Question: I have been following <URL> tutorial on Struts.
This is my file structure:

I thought I followed everything step by step, I did a similar tutorial earlier and was able to get it to work in another version, but I'm trying Struts 2.3.33 now. I am running this on an Apache Tomcat 8.5 server. I try to go to 'http://localhost:8080/HelloWorldStruts2/index.jsp' but it gives a 404 error message and I can't figure out why. I have also ensured that the Struts files are both in my build path and my deployment assembly as well as in my WEB-INF/lib folder.
I am getting no errors in my console, this is my web.xml file:
'''
<?xml version="1.0" encoding="UTF-8"?>
<web-app xmlns:xsi="http://www.w3.org/2001/XMLSchema-instance"
xmlns="http://java.sun.com/xml/ns/javaee"
xmlns:web="http://java.sun.com/xml/ns/javaee/web-app_2_5.xsd"
xsi:schemaLocation="http://java.sun.com/xml/ns/javaee
http://java.sun.com/xml/ns/javaee/web-app_3_0.xsd"
id="WebApp_ID" version="3.0">
<display-name>Struts 2</display-name>
<welcome-file-list>
<welcome-file>index.jsp</welcome-file>
</welcome-file-list>
<filter>
<filter-name>struts2</filter-name>
<filter-class>
org.apache.struts2.dispatcher.FilterDispatcher
</filter-class>
</filter>
<filter-mapping>
<filter-name>struts2</filter-name>
<url-pattern>/*</url-pattern>
</filter-mapping>
</web-app>
'''
My struts.xml is as below:
'''
<?xml version="1.0" encoding="UTF-8"?>
<!DOCTYPE struts PUBLIC
"-//Apache Software Foundation//DTD Struts Configuration 2.0//EN"
"http://struts.apache.org/dtds/struts-2.0.dtd">
<struts>
<constant name="struts.devMode" value="true" />
<package name="helloworld" extends="struts-default">
<action name="hello"
class="com.tutorialspoint.struts2.HelloWorldAction"
method="execute">
<result name="success">/HelloWorld.jsp</result>
</action>
</package>
</struts>
'''
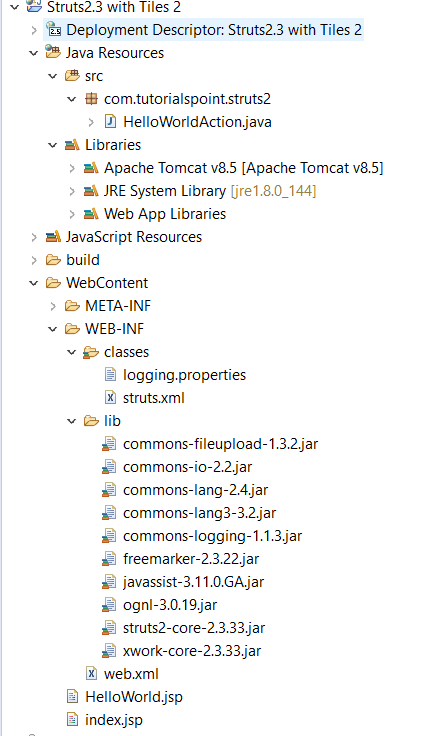
Answer: I followed that tutorial with your environment (Eclipse + Struts 2.3.33 + Tomcat 8.5.20) and it worked on Windows 10 using Java 1.8.
Like you, I had to deviate from the tutorial by adding to to avoid a at runtime when using Struts 2.3.33. However, I see you also made two changes to that deviated from the tutorial:
- Firstly, you specified where it should be . - Secondly, you specified
instead of for the .
Given that the tutorial worked fine for me without modifying their , I suggest you revert your two changes and try again.
What prompted you to modify their file?
---
based on the OP's comment below:
OK. One other deviation from the tutorial I just noticed is that you named your project rather than . I doubt if your project knows anything about , which would explain why you are getting a 404.
By default your context root will be , not , so your URL needs to be changed to <URL>.
You can see your project's by selecting your project, right clicking, choosing from the popup menu, and then selecting . Whatever you see in the field is what should be specified in your URL.
So to clarify:
- -
If that doesn't resolve the issue I suggest running the tutorial again, but follow their instructions precisely (apart from the specific Struts 2 files you need to copy, but you are already doing that correctly).